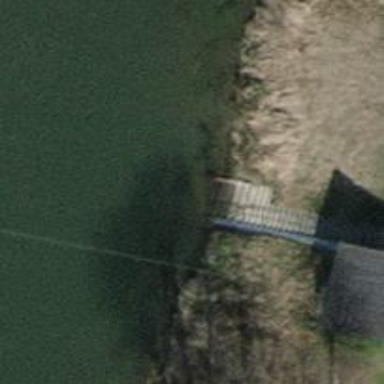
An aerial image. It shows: Put-in point for whitewater activities.